Question:
Hi, I am having a cocoa mac application in objective c.
In my app, I want to share text on facebook and twitter like we do in ios with SLComposeViewController.
I searched a lot on google but couldn't find anything for mac application.
I see the above image when I share it from facebook and same for the twitter from one of the mac apps.
How can I achieve the same for my mac application?
Thanks in advance...
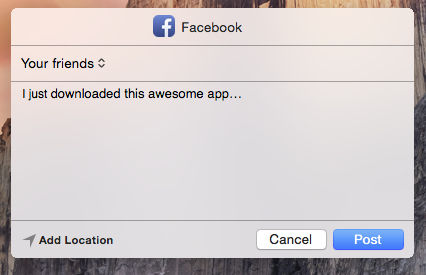
Answer: I searched it with @TheAmateurProgrammer's help about 'NSSharingService' and 'NSSharingServicePicker'.
I found the solution from the <URL>.
'''
NSArray* array = @[ @"myText"];
NSSharingService* sharingServiceFB = [NSSharingService sharingServiceNamed:NSSharingServiceNamePostOnFacebook];
[sharingServiceFB performWithItems:array];
'''
'''
NSArray* array = @[ @"myText"];
NSSharingService* sharingServiceFB = [NSSharingService sharingServiceNamed:NSSharingServiceNamePostOnTwitter];
[sharingServiceFB performWithItems:array];
'''
Hope it helps someone else also...
Thanks...